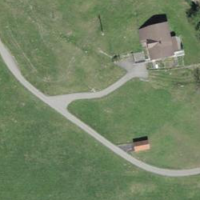
EUNIS habitat code: 24
Species observed at this site:
Arcyptera fusca
Gryllus campestris